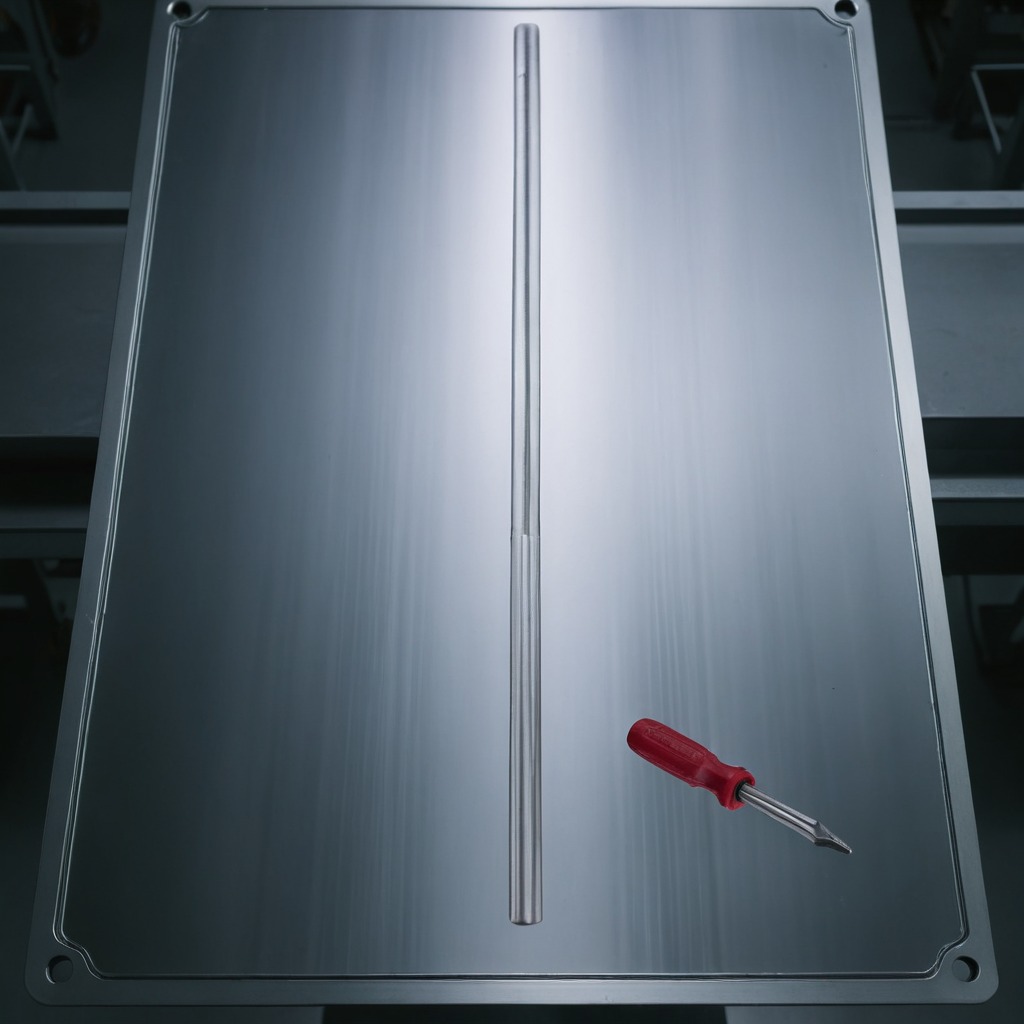
A screwdriver is lying on the metal table in a machine shop under fluorescent lights.